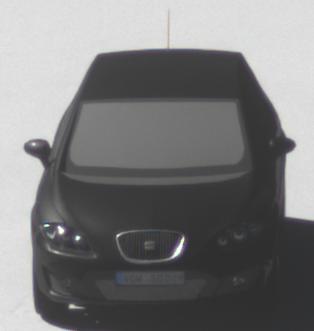
Make: SEAT
Model: Leon 1.4
Detailed model: Leon (1P)
Model produced from: 2009/04
Model produced until: 2010/08
Doors: 5
Color: black
Road condition: dry road
Daytime: midday
Contrast: high contrast